I will show an image sequence of human cooking. I have annotated the images with numbered circles. Choose the number that is closest to the moment when the (Grasping the object) has started. You are a five-time world champion in this game. Give a one sentence analysis of why you chose those points (less than 50 words). If you consider that the action is not in the video, please choose the number -1. Provide your answer at the end in a json file of this format: {"points": []}
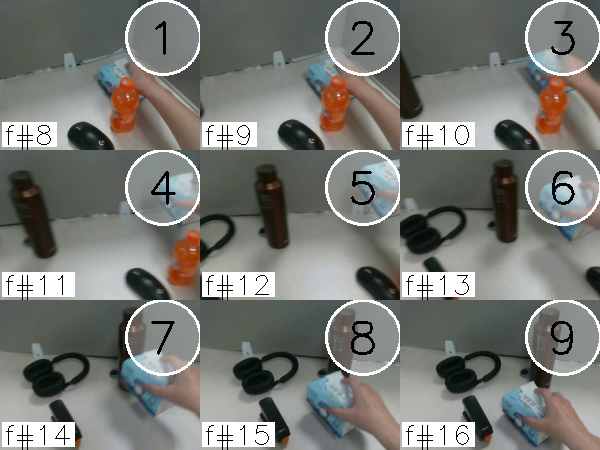
Frame 1 shows the clearest moment of hand-object contact.
{"points": [1]}